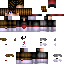
A male human skin with medium skin, wearing brown long hair dressed in a blue hoodie and black pants, featuring a closed mouth.